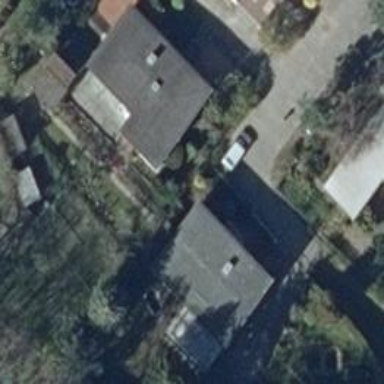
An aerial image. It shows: Residential road with concrete surface.